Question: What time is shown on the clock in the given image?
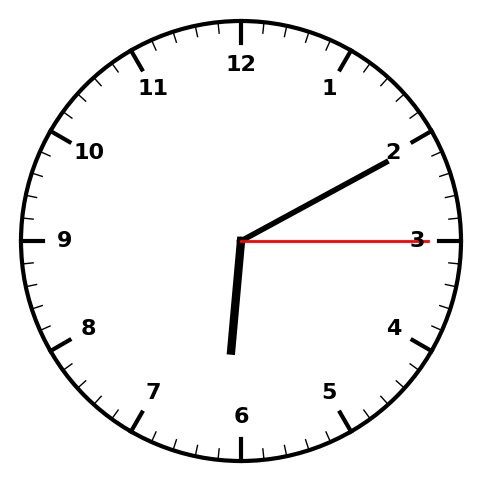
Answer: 06:10:15